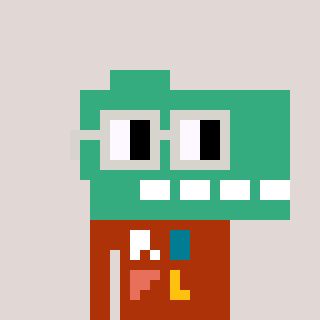
a pixel art character with square light gray glasses, a dino-shaped head and a hotbrown-colored body on a warm background